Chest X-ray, PA view. Patient: 59 years old, sex M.
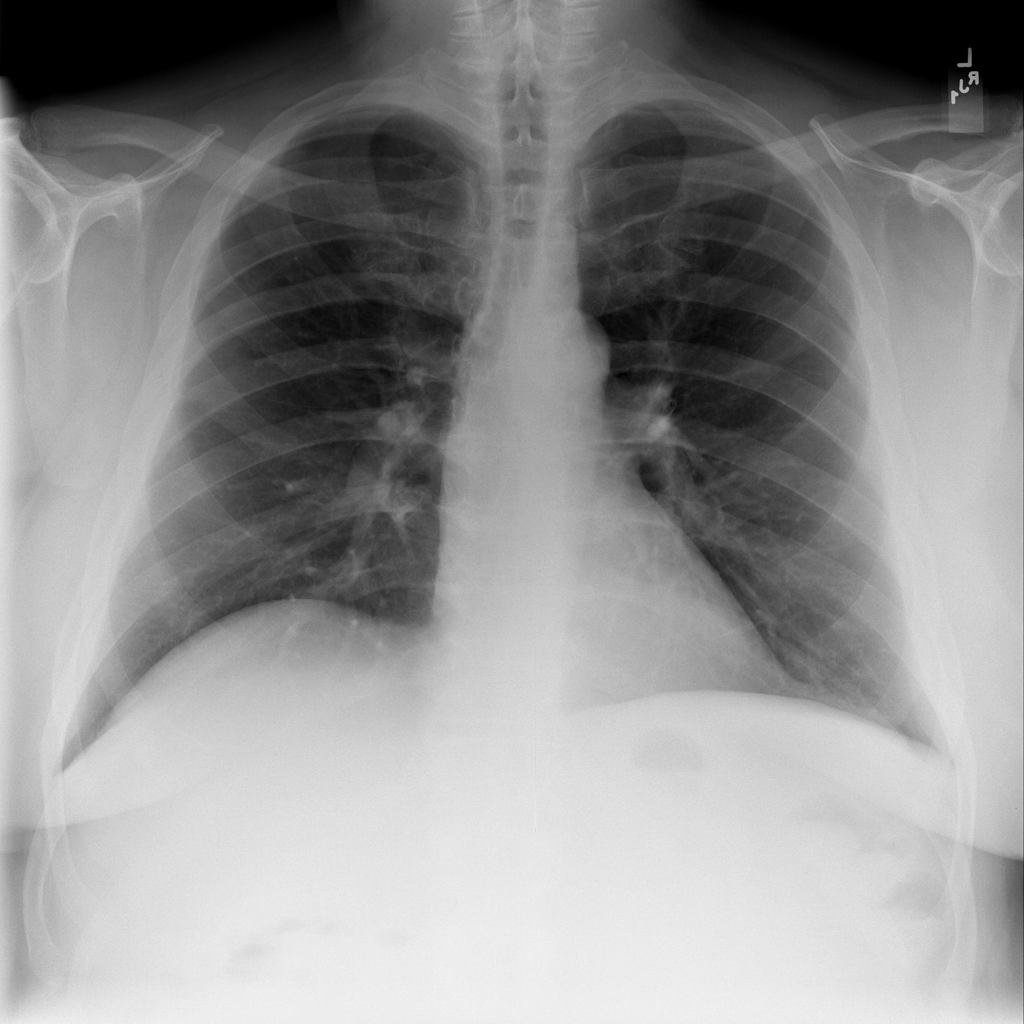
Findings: No Finding